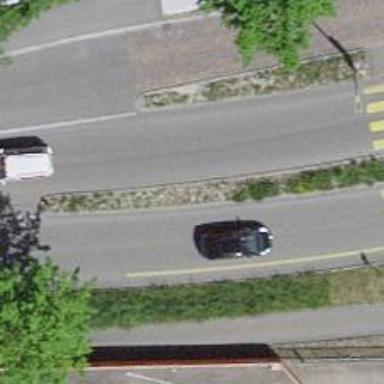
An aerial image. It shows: Bus stop with designated public transport stop position.